Question: If my app's product name was "AppName: Some Description", I just want "AppName" to show as a name underneath the app icon on iOS home screen. I did some searching and found this SO question (<URL>. I'm using Xcode 6 and I cannot find the in the . Can someone please tell me how to do this in Xcode 6.
Thanks
Simply place your cursor to the Info.plist and click on the + button. Select "Bundle display name" and insert name in the value section.

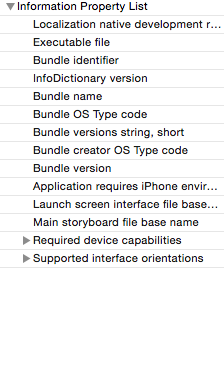
Answer: Bundle Name is what you have to set in the info.plist to display the name on the iOS home screen
you still have bundle display name in xcode 6. Just add it in the info.plist